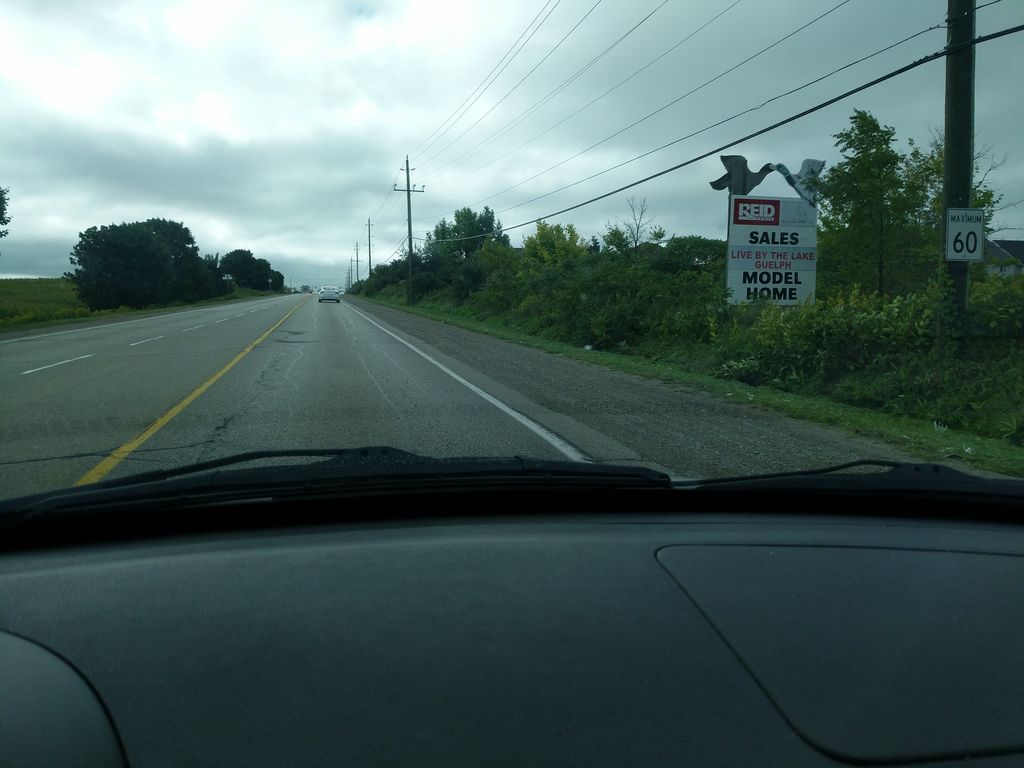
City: kitchener-waterloo